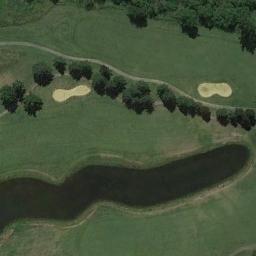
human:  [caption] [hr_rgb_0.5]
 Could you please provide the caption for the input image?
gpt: The golf course has a lake, Some fairways, Barrier trees and two sandpits and a road goes through the golf course .

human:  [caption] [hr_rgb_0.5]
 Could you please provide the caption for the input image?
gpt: There is a winding road and a bunker .

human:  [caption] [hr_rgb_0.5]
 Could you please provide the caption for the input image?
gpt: Many trees are near the golf course .

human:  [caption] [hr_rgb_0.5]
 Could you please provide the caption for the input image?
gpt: There are several bunkers and a lake and a path on the large green lawn in the golf course and many trees .

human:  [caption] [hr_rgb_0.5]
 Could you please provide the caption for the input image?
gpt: There are two bunkers and a lake on the golf course .